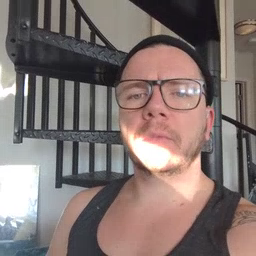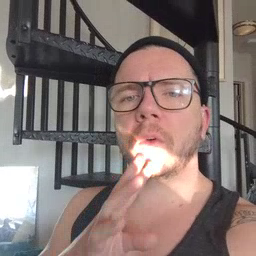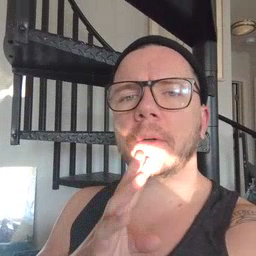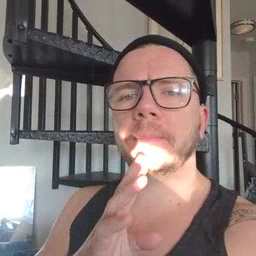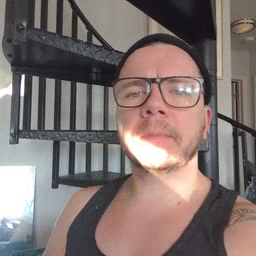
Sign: talk